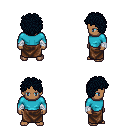
a pixel art fantasy rpg character, male body template, human, dark skin, teal long-sleeve shirt, robe skirt, raven curly afro hairstyle, white cloth bandages, four views (front, back, left, right), 2x2 character sprite sheet, small pixel art, hard edges, no anti-aliasing